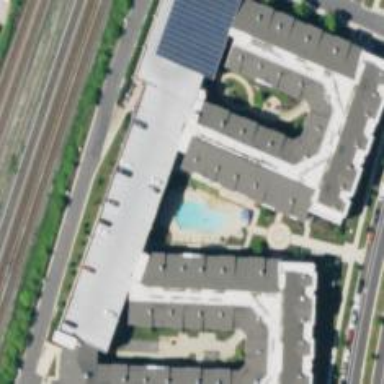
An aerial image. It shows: Outdoor swimming pool in leisure land.